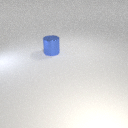
large blue metal cylinder